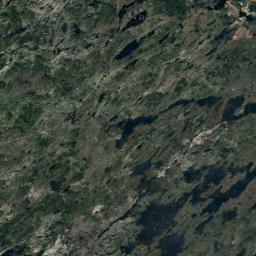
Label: wetland